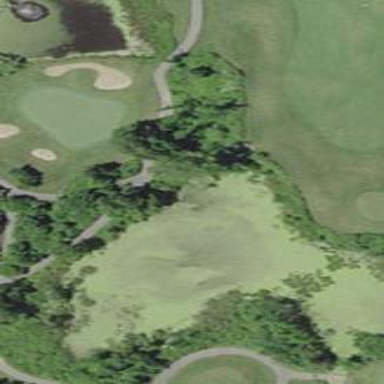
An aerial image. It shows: Scenic view of water hazard on golf course. The natural water feature adds beauty to the landscape.